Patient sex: F
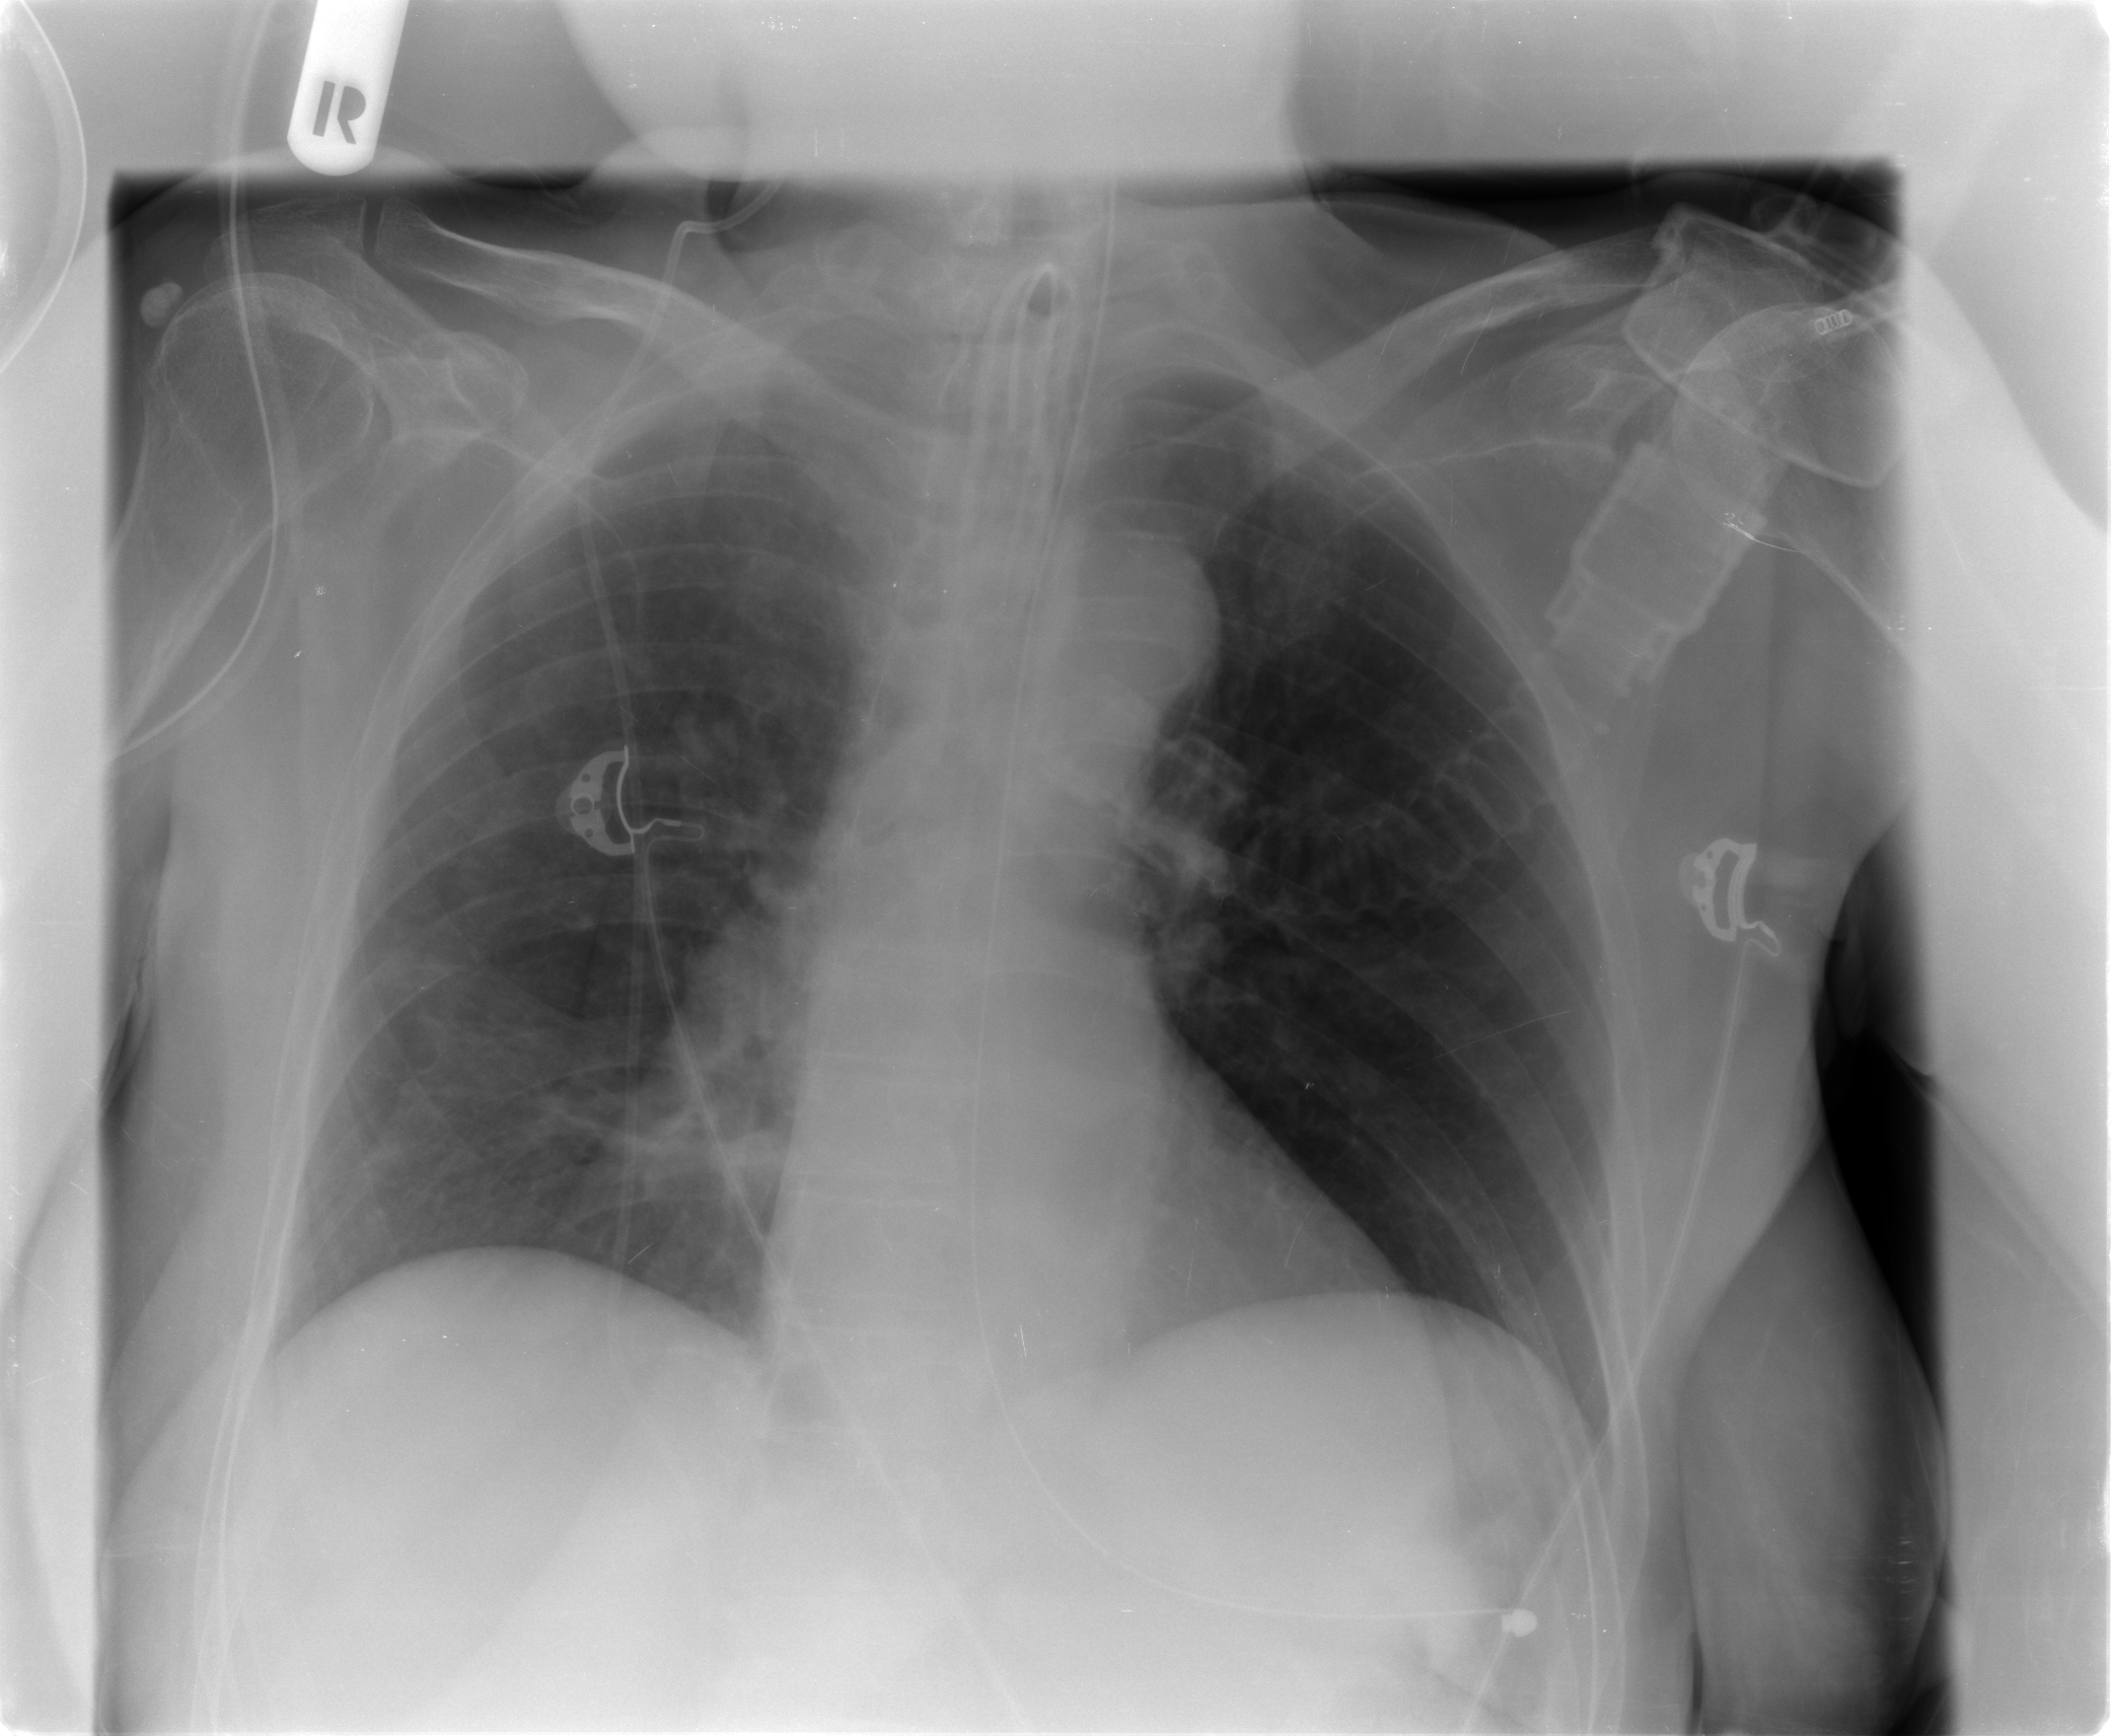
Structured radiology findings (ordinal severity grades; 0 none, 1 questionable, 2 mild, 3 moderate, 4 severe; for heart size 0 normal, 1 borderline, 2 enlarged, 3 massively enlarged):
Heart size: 0
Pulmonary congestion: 1
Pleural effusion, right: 0
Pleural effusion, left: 0
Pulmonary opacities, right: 0
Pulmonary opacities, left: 0
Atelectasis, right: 1
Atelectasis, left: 0